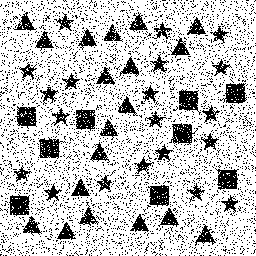
Squares: 9
Triangles: 19
Stars: 20
Total shapes: 48